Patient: sex M, age 45
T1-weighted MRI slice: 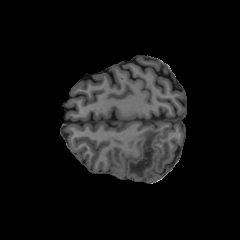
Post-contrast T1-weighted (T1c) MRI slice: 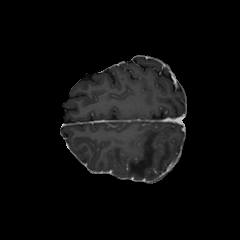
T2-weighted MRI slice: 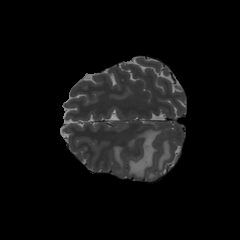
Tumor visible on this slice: yes
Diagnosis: Astrocytoma, IDH-wildtype
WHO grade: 2